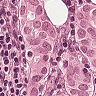
Metastatic tissue present: yes